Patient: sex F, age 26
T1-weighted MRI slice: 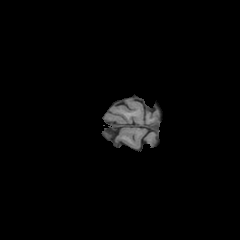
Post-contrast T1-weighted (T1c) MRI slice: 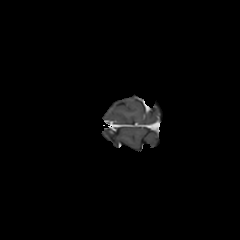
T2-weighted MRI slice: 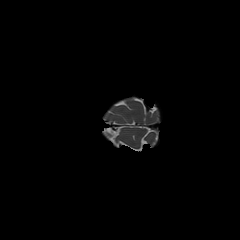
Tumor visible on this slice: no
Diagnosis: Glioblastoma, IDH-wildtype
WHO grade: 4